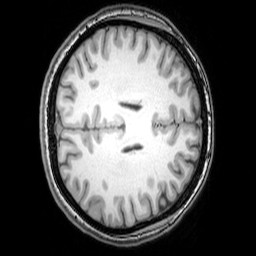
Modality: T1w
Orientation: axial
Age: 22
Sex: female
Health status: healthy
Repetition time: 0.081 s
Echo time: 0.037 s